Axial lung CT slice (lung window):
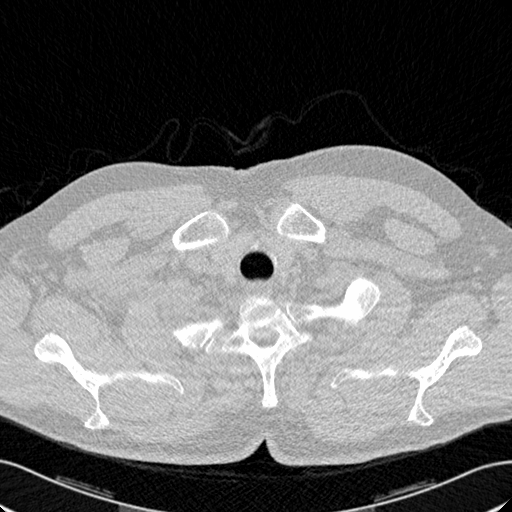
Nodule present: no